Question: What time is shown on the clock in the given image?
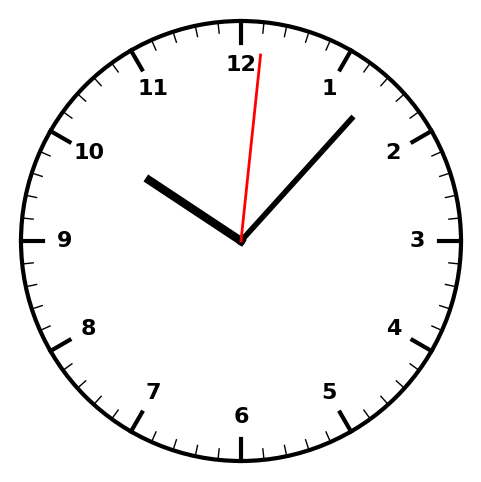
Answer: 10:07:01